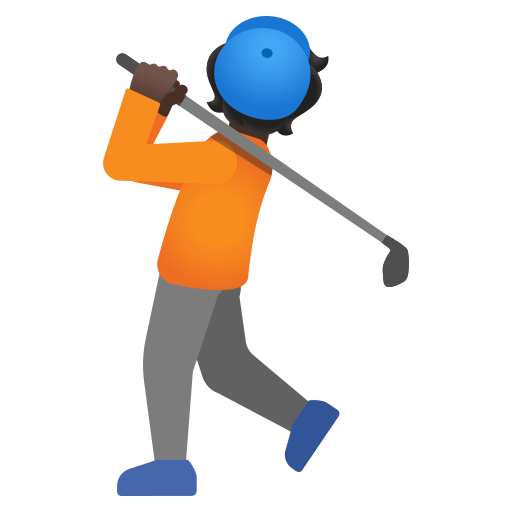
Emoji: 🏌🏿